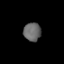
Tissue: lung
Cell type: Myeloid cells
Senescence score: 0.1967
Nuclear area (px): 316
Mean DAPI intensity: 102.636